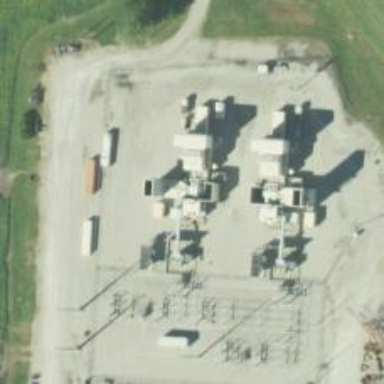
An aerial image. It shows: Gas-powered generator. It is gas turbine type generator.